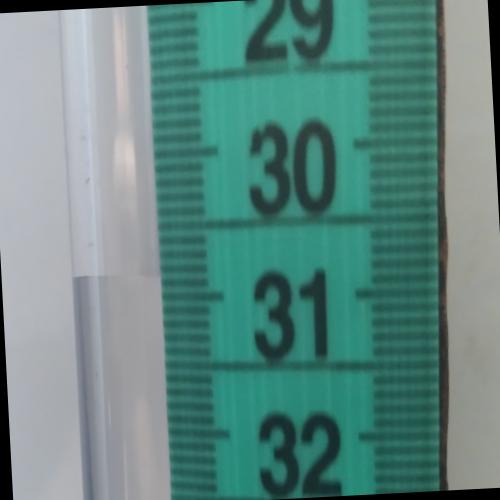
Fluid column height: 30.9 cm